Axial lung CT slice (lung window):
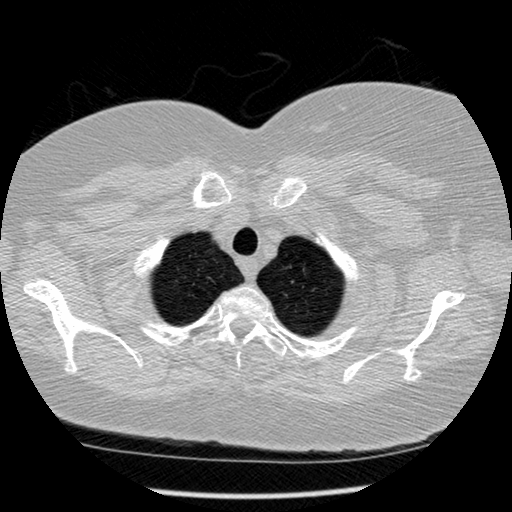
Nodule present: no